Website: bh-photo
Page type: gifting
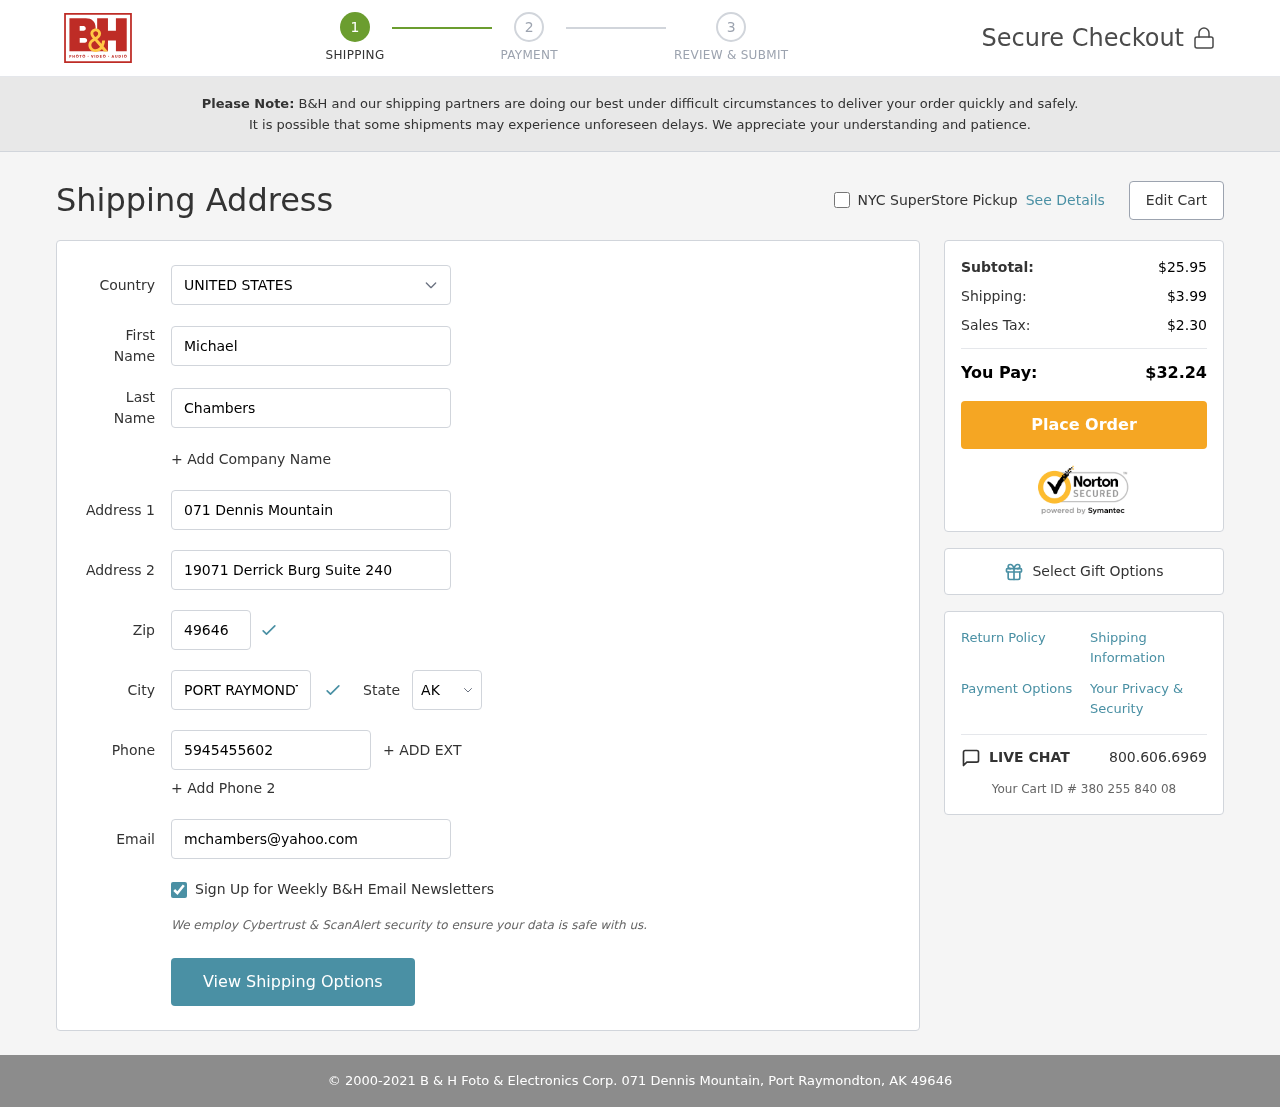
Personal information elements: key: PII_CITY
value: Port Raymondton
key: PII_COUNTRY
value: United States
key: PII_EMAIL
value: mchambers@yahoo.com
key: PII_FIRSTNAME
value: Michael
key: PII_LASTNAME
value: Chambers
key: PII_PHONE
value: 5945455602
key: PII_POSTCODE
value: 49646
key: PII_STATE_ABBR
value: AK
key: PII_STREET
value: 071 Dennis Mountain
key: PII_STREET2
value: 19071 Derrick Burg Suite 240
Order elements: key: ORDER_SUBTOTAL
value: $25.95
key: ORDER_SHIPPING_COST
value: $3.99
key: ORDER_TAX
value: $2.30
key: ORDER_TOTAL
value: $32.24
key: ORDER_ID
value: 380 255 840 08